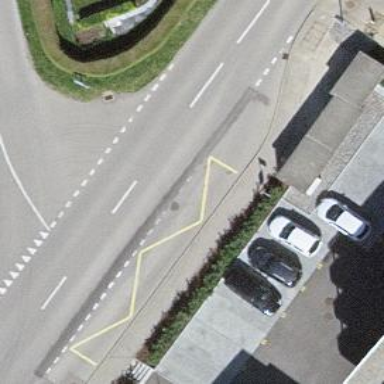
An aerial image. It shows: Bus stop with platform for public transport.